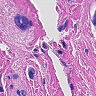
Metastatic tissue present: yes